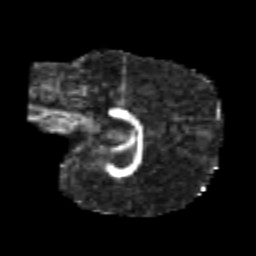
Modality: FA
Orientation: sagittal
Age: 6
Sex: female
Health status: healthy